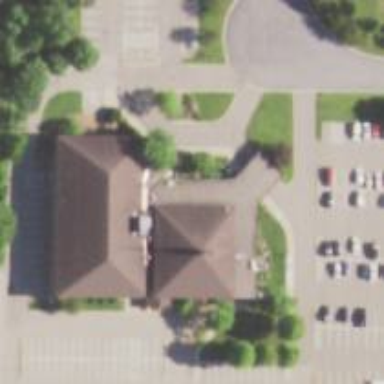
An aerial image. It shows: Place of worship.